Field crop: tomato
Growth stage: 2
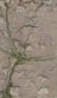
Species: cyperus